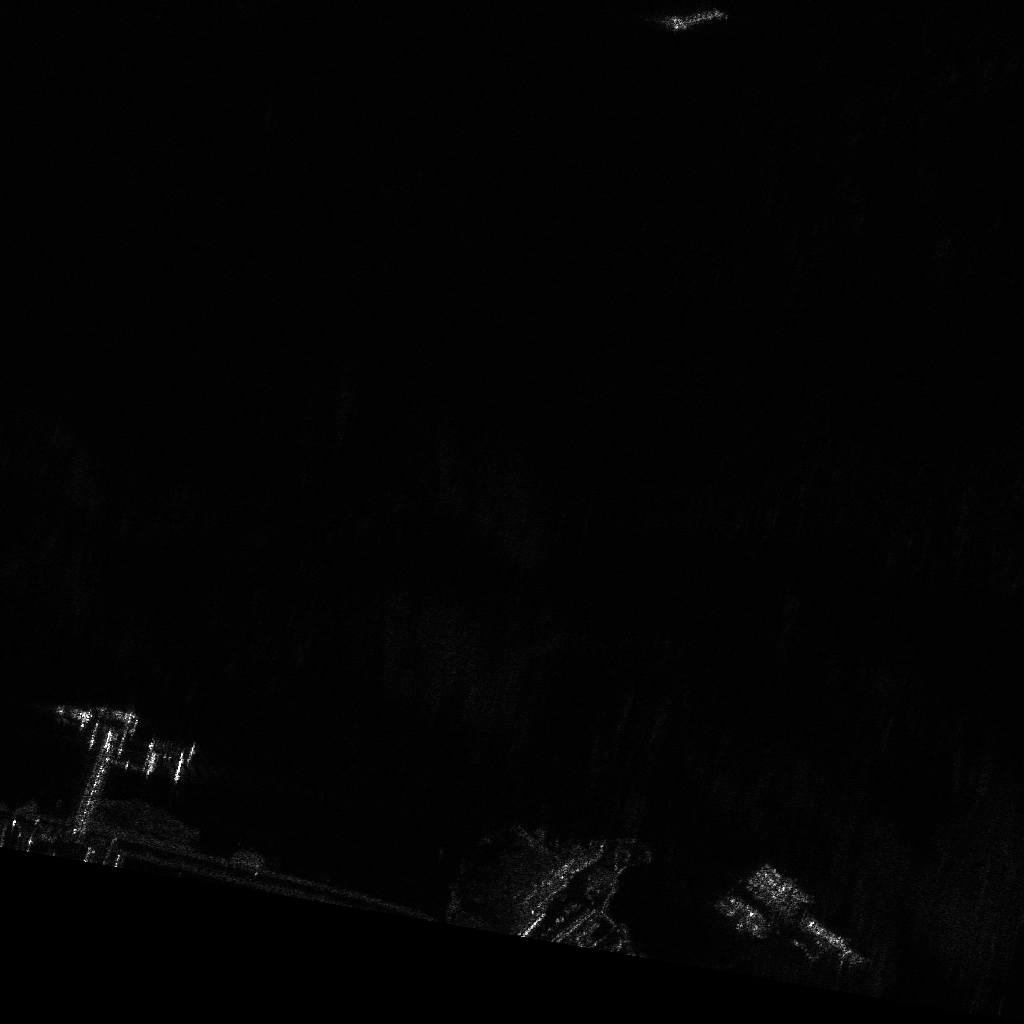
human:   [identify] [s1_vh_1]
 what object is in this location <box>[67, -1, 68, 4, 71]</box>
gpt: <ref>1 large fishing at the top</ref>